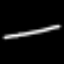
Label: line